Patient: sex M, age 62
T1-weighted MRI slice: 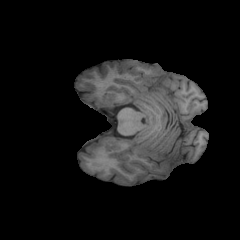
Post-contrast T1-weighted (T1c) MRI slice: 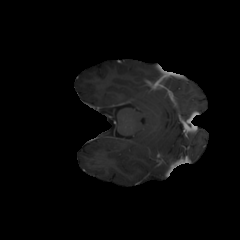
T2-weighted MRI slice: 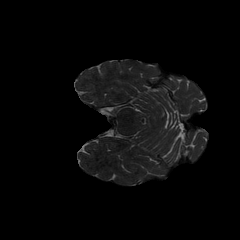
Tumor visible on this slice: no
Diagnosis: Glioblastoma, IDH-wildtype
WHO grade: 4